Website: bh-photo
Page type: payment
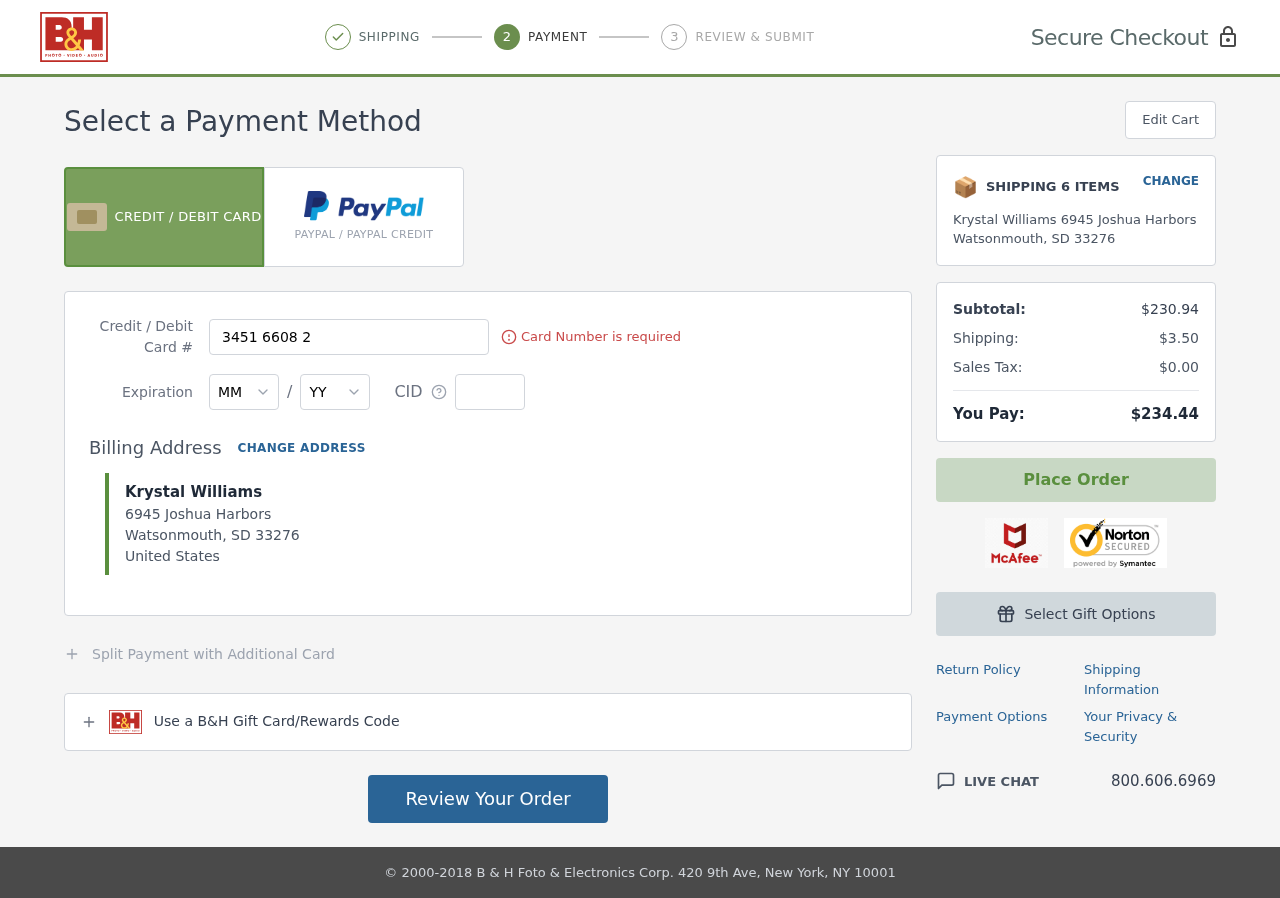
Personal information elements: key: PII_CARD_CVV
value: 4769
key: PII_CARD_EXPIRY_MONTH
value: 03
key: PII_CARD_EXPIRY_YEAR
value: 29
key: PII_CARD_NUMBER
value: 3451 6608 2565 618
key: PII_CITY
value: Watsonmouth
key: PII_COUNTRY
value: United States
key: PII_FULLNAME
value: Krystal Williams
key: PII_POSTCODE
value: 33276
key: PII_STATE_ABBR
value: SD
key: PII_STREET
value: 6945 Joshua Harbors
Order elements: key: ORDER_NUM_ITEMS
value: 6
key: ORDER_SUBTOTAL
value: $230.94
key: ORDER_SHIPPING_COST
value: $3.50
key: ORDER_TAX
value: $0.00
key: ORDER_TOTAL
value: $234.44